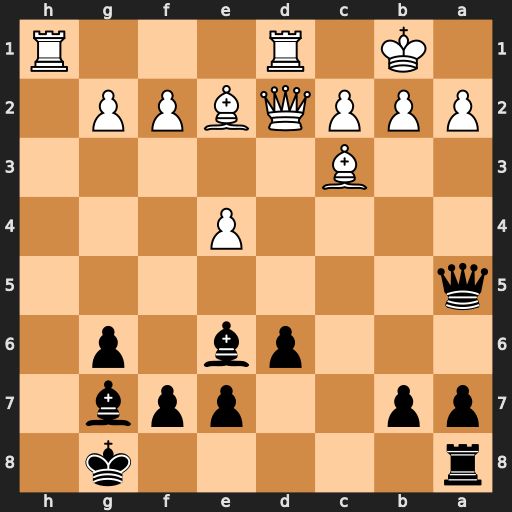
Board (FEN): r5k1/pp2ppb1/3pb1p1/q7/4P3/2B5/PPPQBPP1/1K1R3R
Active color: b
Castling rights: -
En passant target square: -
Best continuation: Qxa2+ Kc1 Qa1#